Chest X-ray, PA view. Patient: 50 years old, sex F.
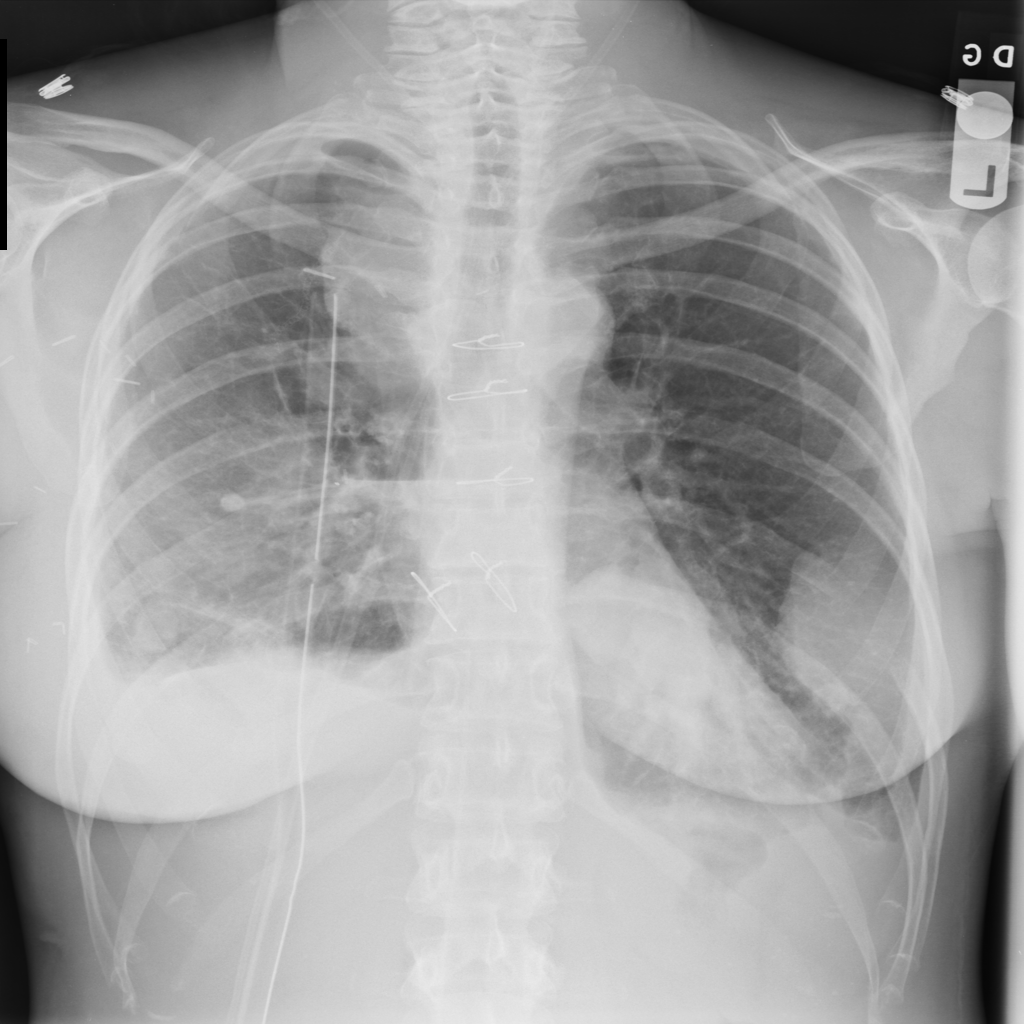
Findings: Mass